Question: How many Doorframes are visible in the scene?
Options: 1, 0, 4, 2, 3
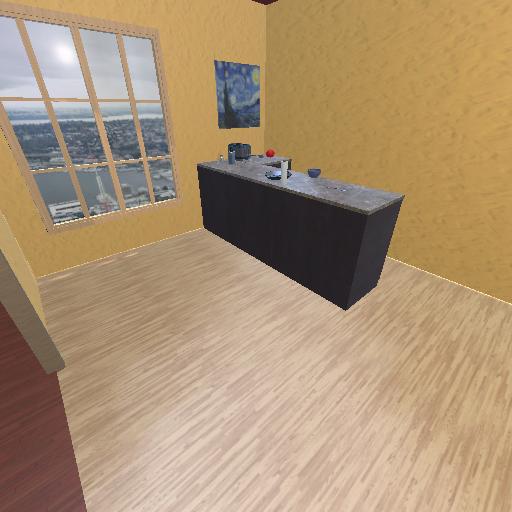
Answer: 1